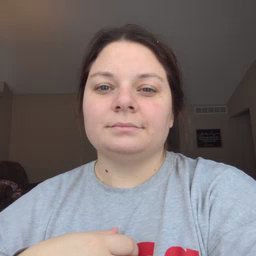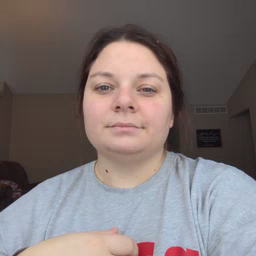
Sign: vacuum